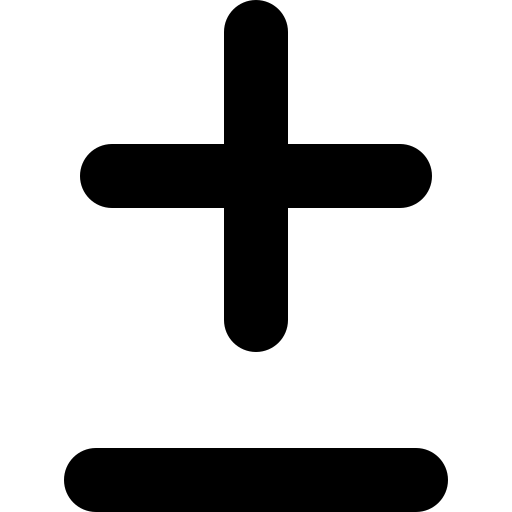
Tags: icon, FontAwesome, fa-icon, solid, plus, minus